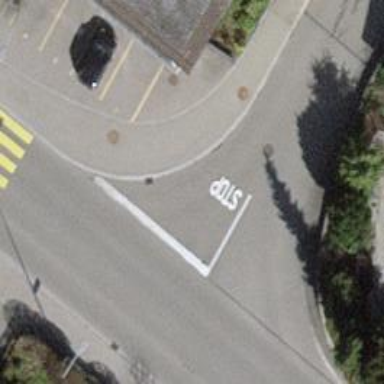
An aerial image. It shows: Asphalt sidewalk along the footway.